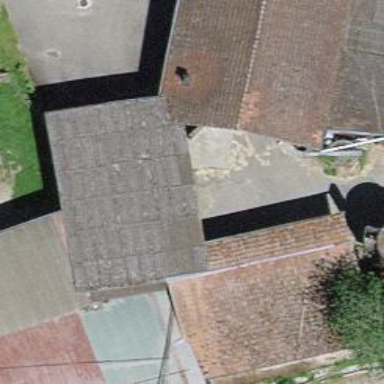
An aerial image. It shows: Shed.